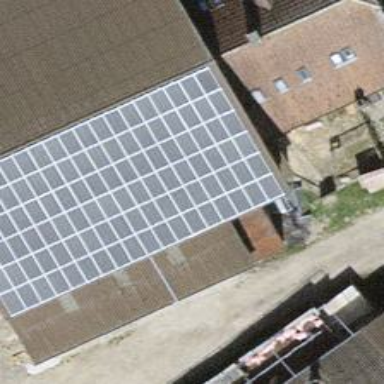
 consisting of solar photovoltaic panels."